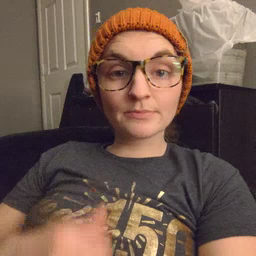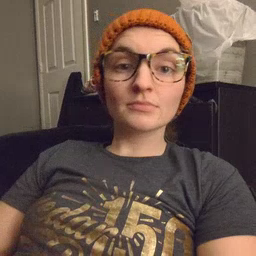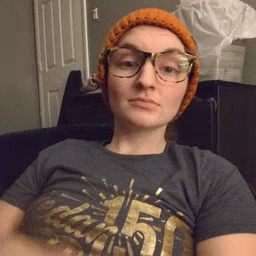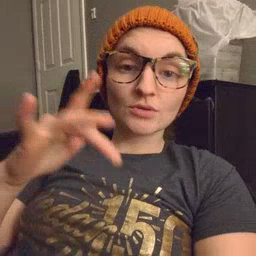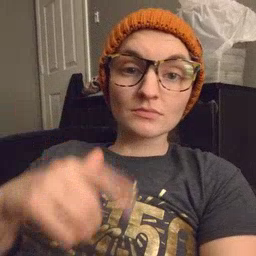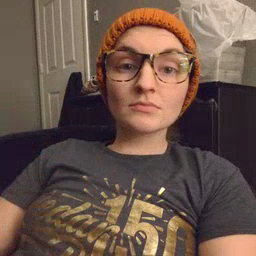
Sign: touch